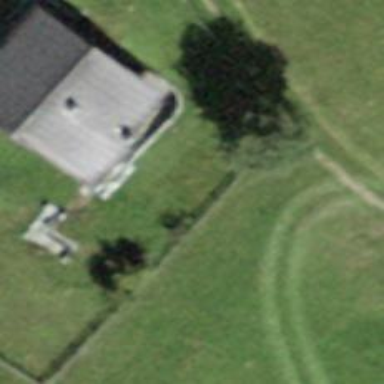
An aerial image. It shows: Bungalow.